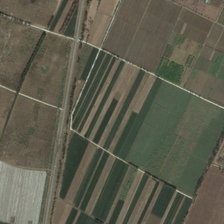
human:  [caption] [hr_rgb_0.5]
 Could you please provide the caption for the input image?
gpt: many pieces of farmlands are together .

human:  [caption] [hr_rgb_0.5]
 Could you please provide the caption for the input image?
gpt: many pieces of farmlands are together .

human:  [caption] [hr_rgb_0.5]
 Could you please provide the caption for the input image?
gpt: many pieces of farmlands are together .

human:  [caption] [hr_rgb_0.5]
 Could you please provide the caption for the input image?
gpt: many pieces of farmlands are together .

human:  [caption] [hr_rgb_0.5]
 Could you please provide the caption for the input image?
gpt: many pieces of farmlands are together .